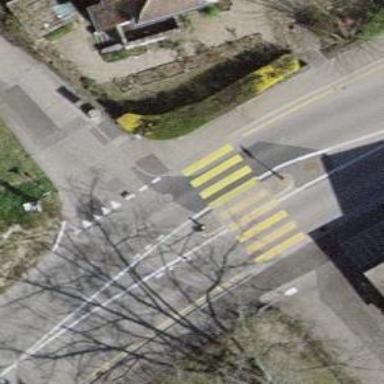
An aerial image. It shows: Marked crossing with pedestrian island. The crossing has visible markings.